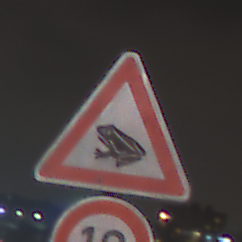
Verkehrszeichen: AmphibienwanderungRechts
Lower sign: Geschwindigkeit10
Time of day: Night
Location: Outdoor (Urban)
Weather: PartlyCloudy
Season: NotSpecified
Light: Artificial